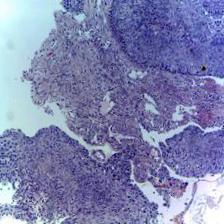
Diagnosis: OSCC